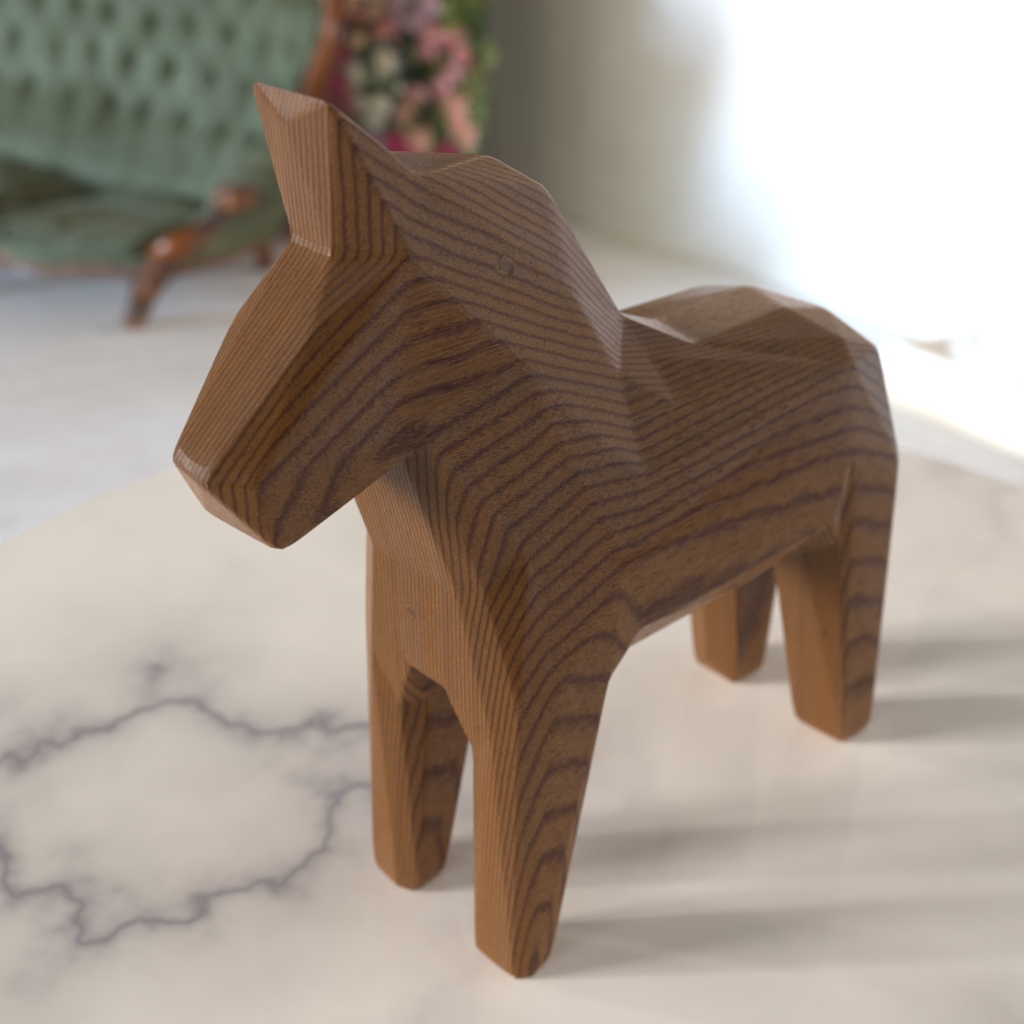
A high quality rendering of a dalahest_oak dalecarlian horse figurine made of varnished dark oak standing on a white marble sidetable in an a photo studio hall in london with natural soft warm daylight from windows,long-shot from overhead view of the front right side, 50 mm, f 11